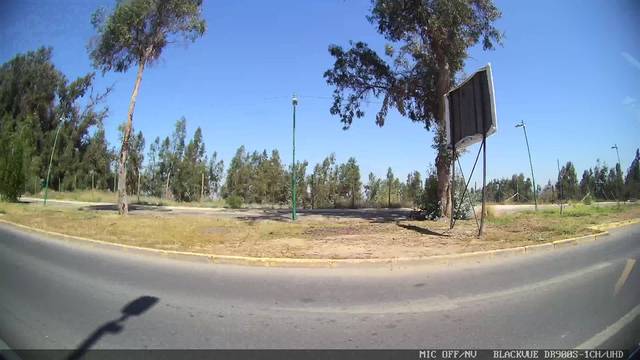
Region: Chile
Coordinates: -33.498, -70.543